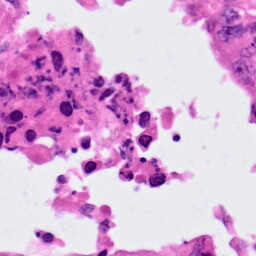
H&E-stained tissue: Lung